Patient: sex M, age 66
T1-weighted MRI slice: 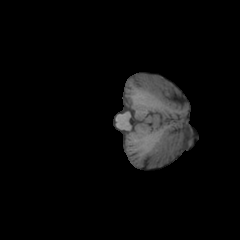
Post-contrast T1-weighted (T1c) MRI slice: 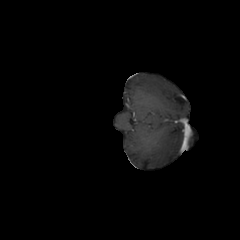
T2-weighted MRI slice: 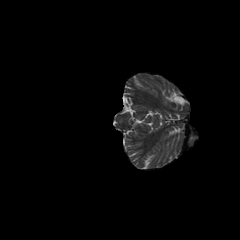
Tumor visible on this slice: no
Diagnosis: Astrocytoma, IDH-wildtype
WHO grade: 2